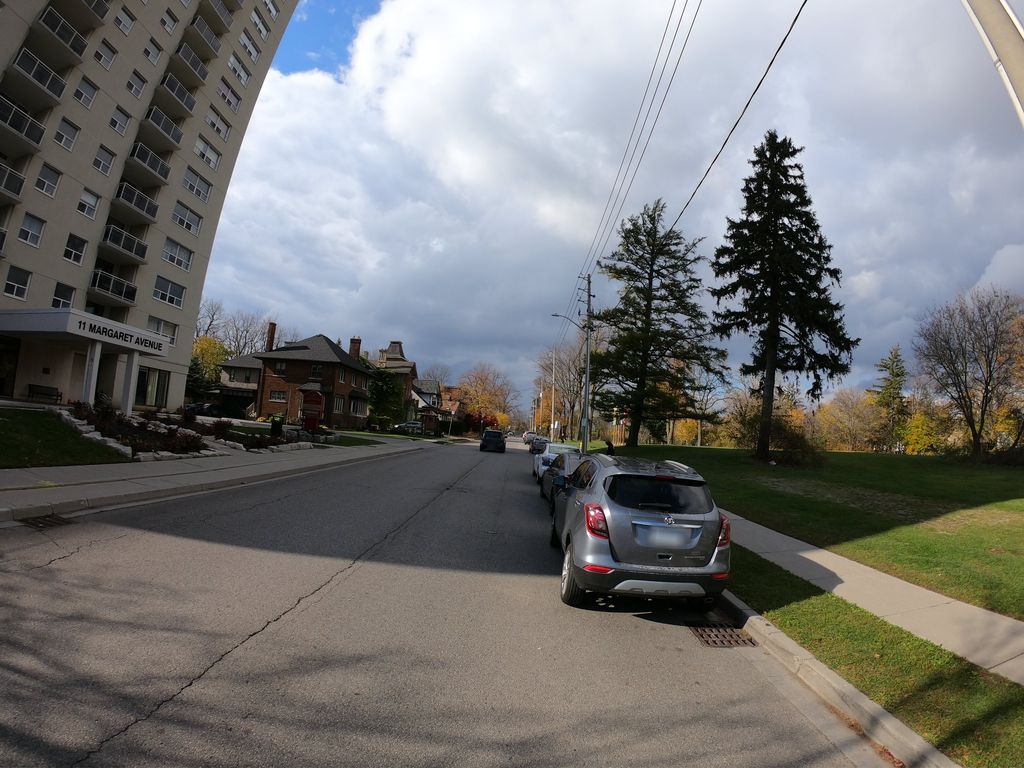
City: kitchener-waterloo